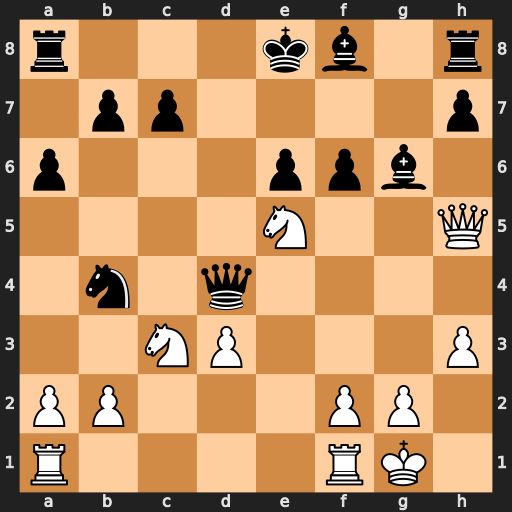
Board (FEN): r3kb1r/1pp4p/p3ppb1/4N2Q/1n1q4/2NP3P/PP3PP1/R4RK1
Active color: w
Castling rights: kq
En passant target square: -
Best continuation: Nxg6 hxg6 Qxh8